Field crop: maize
Growth stage: 1
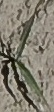
Species: sorghum